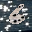
Label: 6